Question: Shopify is automatically adding some sort of quantity adjusters on my cart page.
I can't find anywhere in the template code that these are getting added.
Anyone know how to remove these up and down arrows?

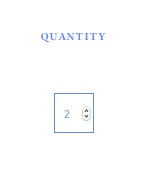
Answer: search your template for elements, with the = "number" and some with the word quantity in them. That would be what you change to input type="text" to get rid of the numbers.